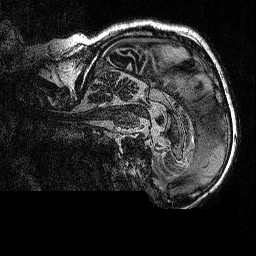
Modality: MP2RAGE
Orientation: sagittal
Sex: male
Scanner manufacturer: siemens
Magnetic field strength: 3 T
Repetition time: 5 s
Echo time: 0.00292 s